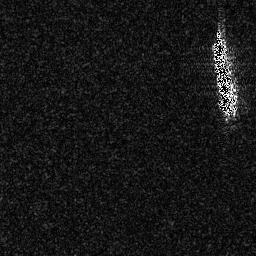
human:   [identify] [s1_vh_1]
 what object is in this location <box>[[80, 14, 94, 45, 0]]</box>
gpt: <ref>1 large ship at the top right</ref>